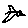
Label: bird